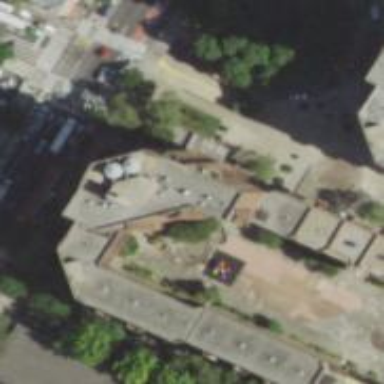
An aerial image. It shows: Building with flat concrete roof.